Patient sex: M
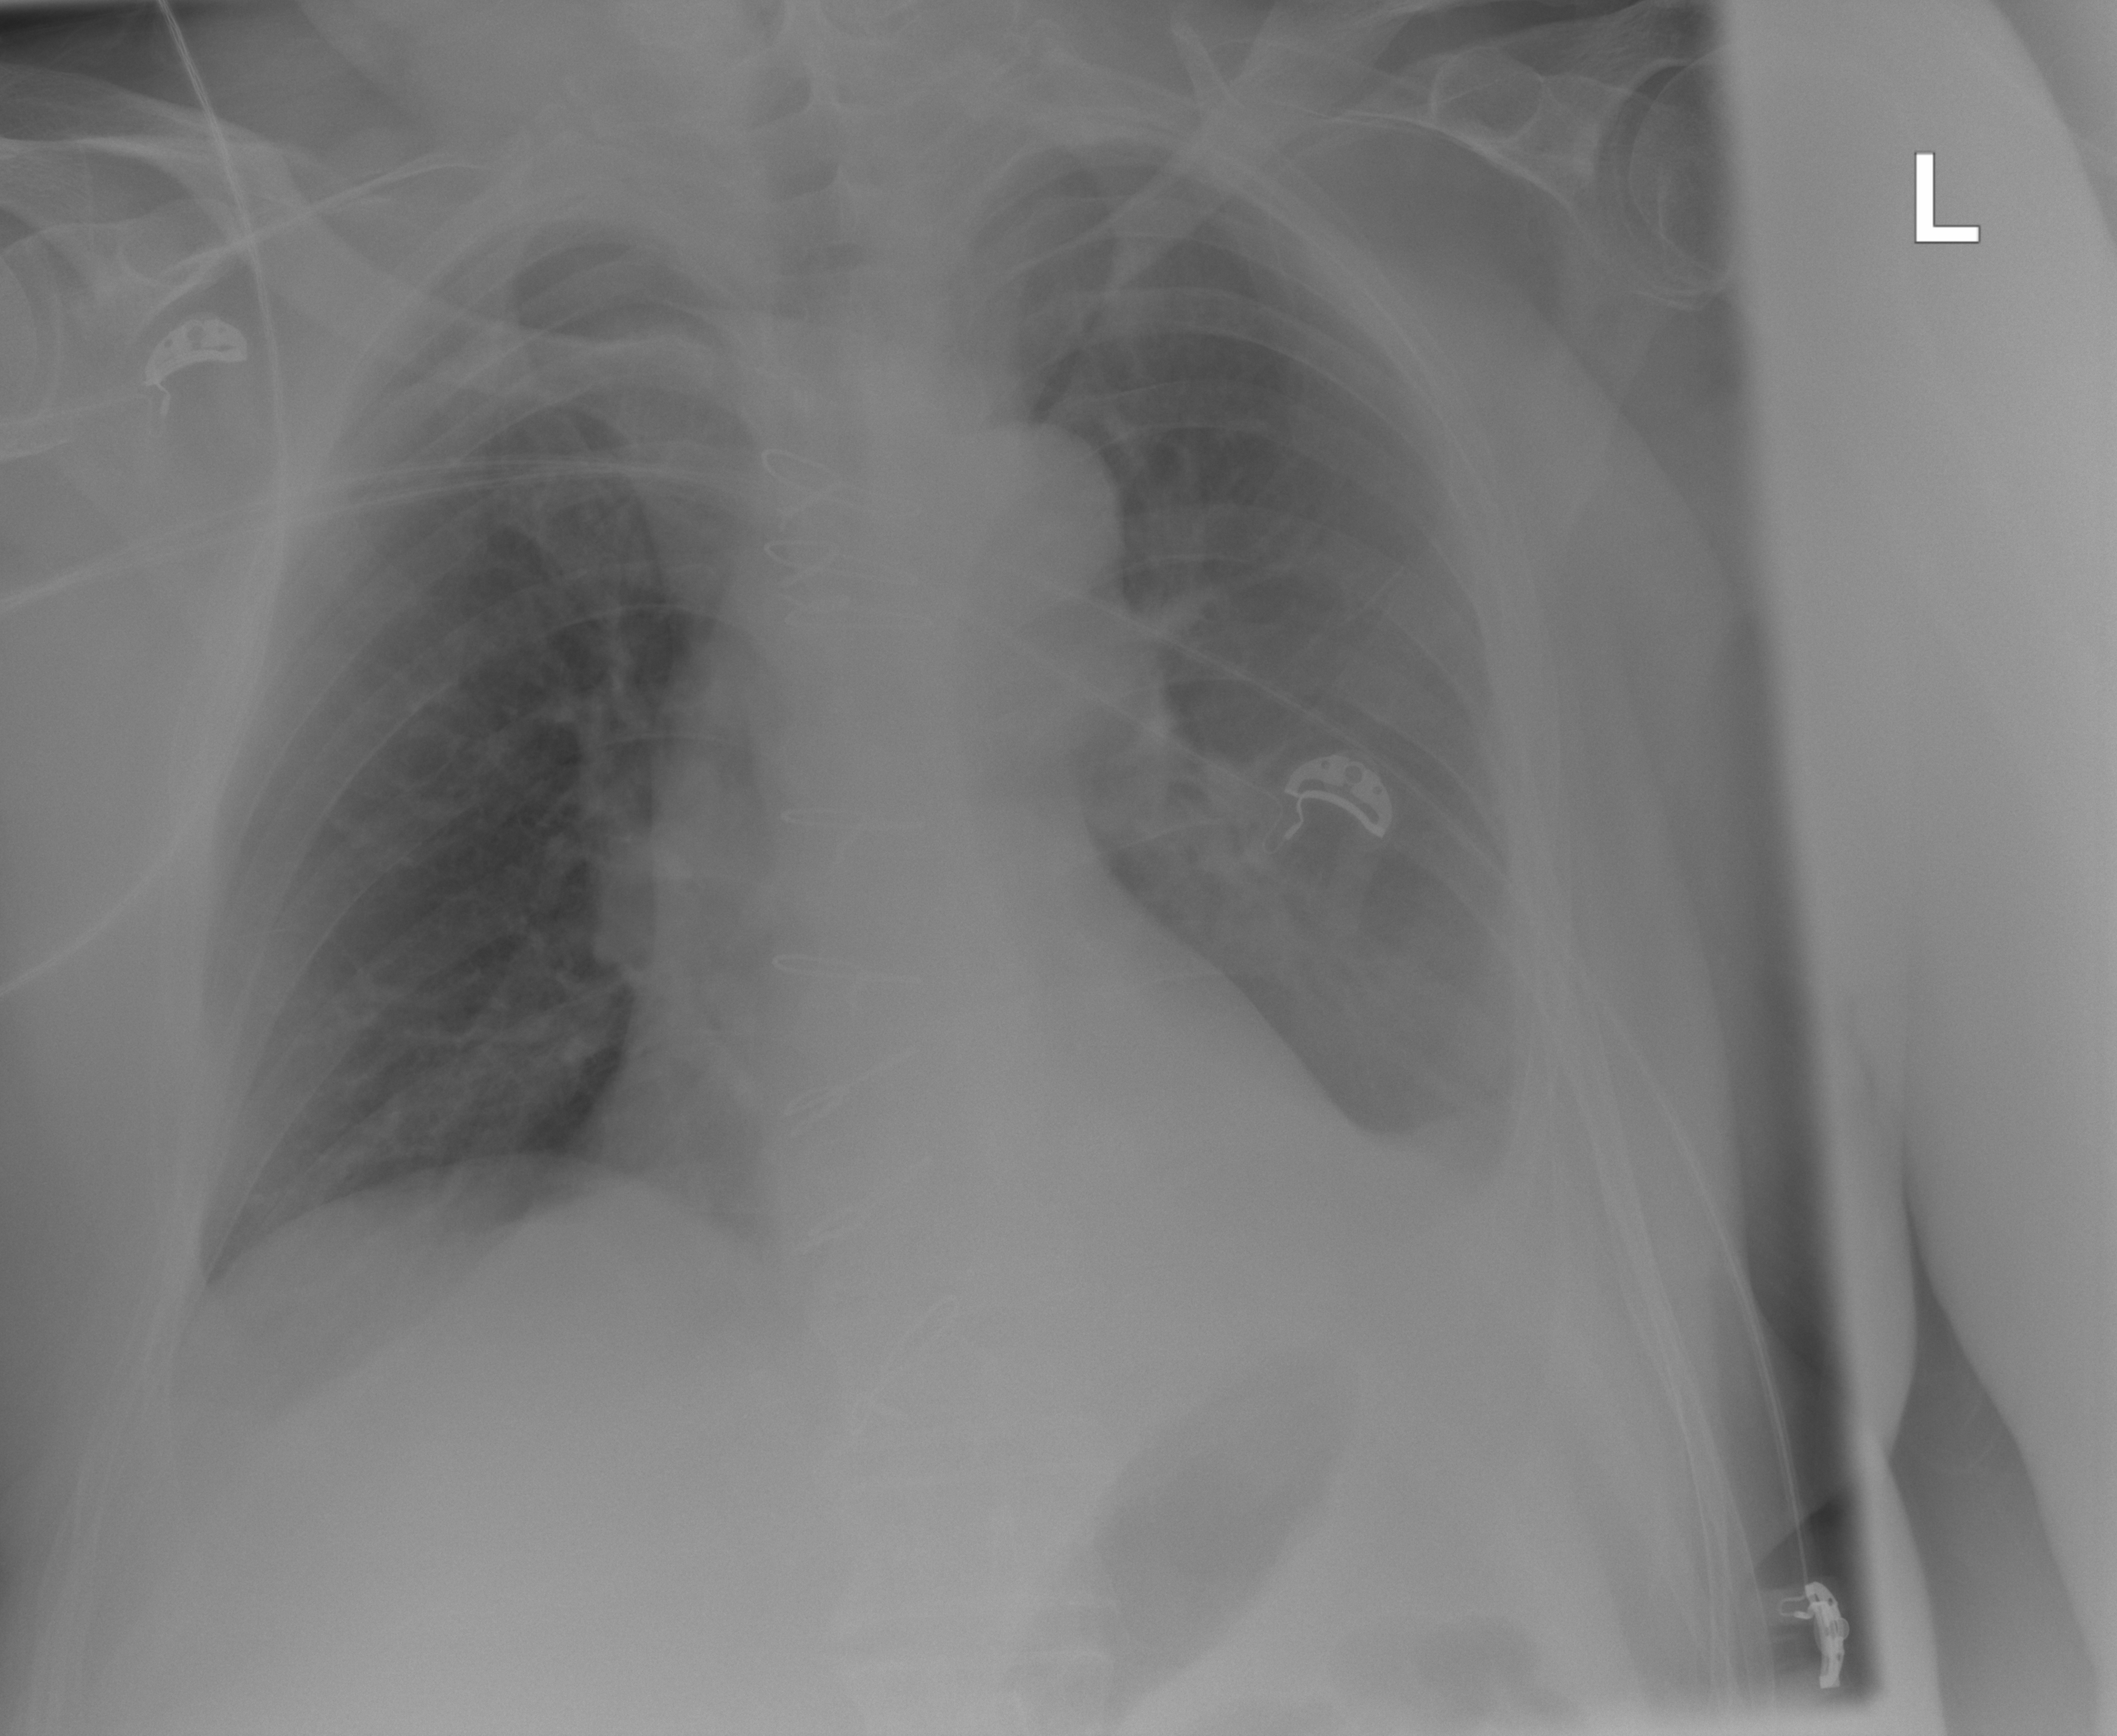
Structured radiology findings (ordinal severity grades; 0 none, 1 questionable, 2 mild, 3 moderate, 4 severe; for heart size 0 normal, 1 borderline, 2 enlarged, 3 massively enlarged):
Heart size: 0
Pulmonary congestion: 2
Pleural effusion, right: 1
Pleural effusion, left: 3
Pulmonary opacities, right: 0
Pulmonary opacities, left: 0
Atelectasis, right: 0
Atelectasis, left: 2